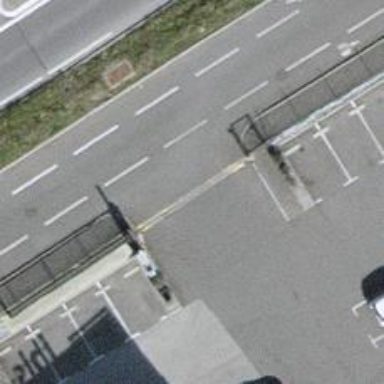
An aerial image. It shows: Gate.